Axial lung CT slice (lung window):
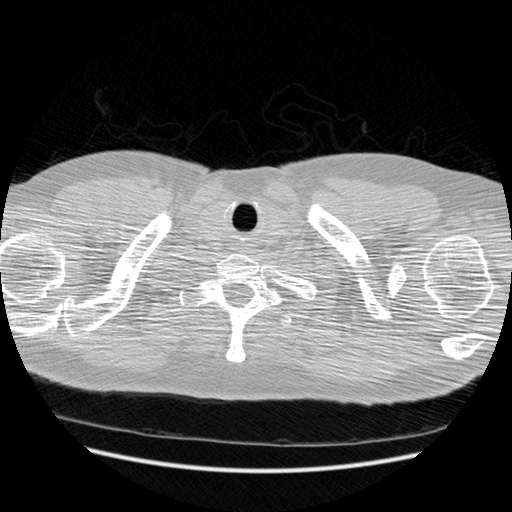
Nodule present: no